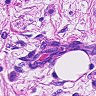
Metastatic tissue present: yes